Field crop: tomato
Growth stage: 1
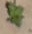
Species: solanum